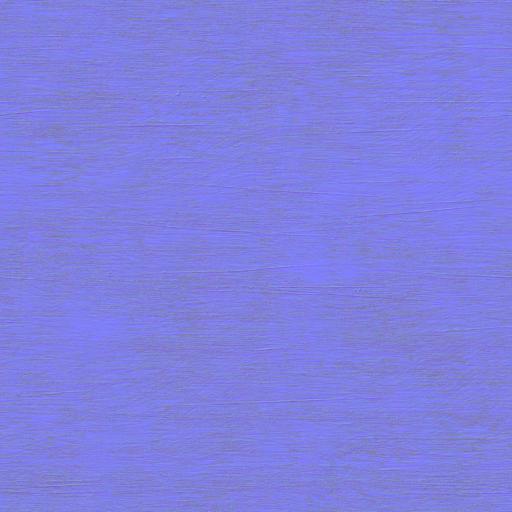
dark rough wood wooden